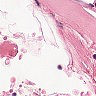
Metastatic tissue present: no